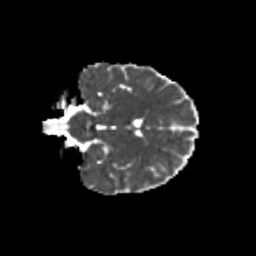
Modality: MD
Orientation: coronal
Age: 13
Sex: male
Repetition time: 9.512 s
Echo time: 0.089 s